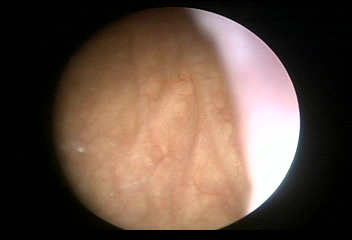
Modality: WLC
Class: Normal mucosa
Bladder cancer association: No